Question: My problem is to find best view configuration for my application that have a record in the listView.

My main.xml has this content:
'''
<LinearLayout android:id="@+id/tabName" android:orientation="vertical"
android:layout_width="match_parent" android:layout_height="match_parent">
<TextView xmlns:android="http://schemas.android.com/apk/res/android"
android:id="@+id/textConnection" android:layout_width="match_parent"
android:layout_height="wrap_content"
android:gravity="center_vertical"
android:paddingLeft="5dp"
android:paddingRight="5dp"
android:minHeight="20dp"
/>
<TextView xmlns:android="http://schemas.android.com/apk/res/android"
android:id="@+id/textTitle" android:layout_width="match_parent"
android:layout_height="wrap_content"
android:gravity="center_vertical"
android:paddingLeft="10dp"
android:paddingRight="10dp"
android:minHeight="40dp"
/>
<ListView xmlns:android="http://schemas.android.com/apk/res/android"
android:id="@+id/listRecord"
android:layout_width="match_parent" android:layout_height="match_parent">
</ListView>
</LinearLayout>
'''
And the my actual row of ListView is:
'''
<LinearLayout xmlns:android="http://schemas.android.com/apk/res/android"
android:orientation="horizontal"
android:layout_width="match_parent"
android:layout_height="match_parent">
<ImageView
android:id="@+id/imageBox"
android:layout_width="48px"
android:layout_marginTop="13dp"
android:layout_height="48px">
</ImageView>
<TextView
android:id="@+id/longText" android:layout_width="wrap_content"
android:layout_height="wrap_content"
android:gravity="center_vertical"
/>
<TextView
android:id="@+id/num1" android:layout_width="wrap_content"
android:layout_height="wrap_content"
android:gravity="center_vertical"
/>
<TextView
android:id="@+id/num2" android:layout_width="wrap_content"
android:layout_height="wrap_content"
android:gravity="center_vertical"
/>
<TextView
android:id="@+id/num3" android:layout_width="wrap_content"
android:layout_height="wrap_content"
android:gravity="center_vertical"
/>
</LinearLayout>
'''
I tried with 'TableLayout' but starting the application report an error in the 'bindView'.
Can I write my XML code with only textView?
Consider that then I must add the caption of the 'ListView' that have three image above each column with number.
Thank's.
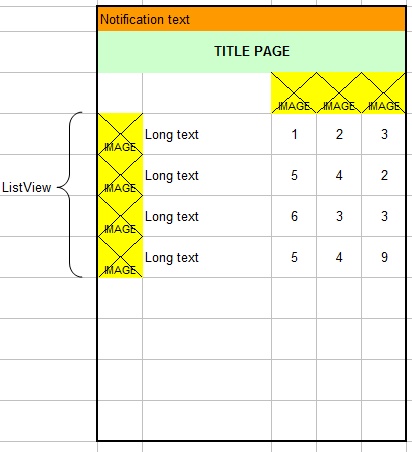
Answer: I think the 'ListView' is indeed your best option.
> Can I write my XML code with only textView?
Yes, of course.
I don't see what is your problem actually. You should have an activity layout with the 'textConnection', the 'textTitle', then the 3 images aligned to the right (missing in your layout file), and the listview.
As for the row xml layout, I think it is OK! Just combine it with a simple cursor adapter in your java code, and you're done.